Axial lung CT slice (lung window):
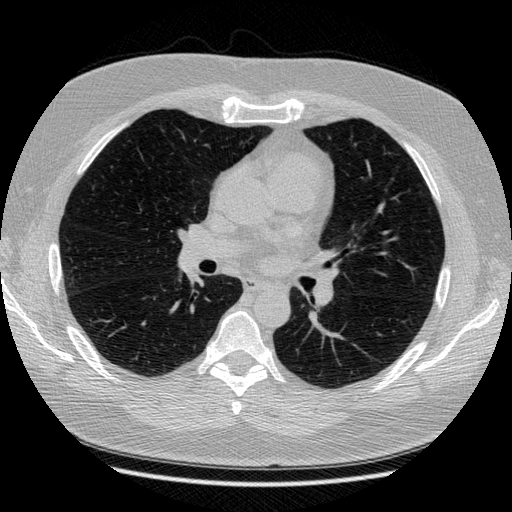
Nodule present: no